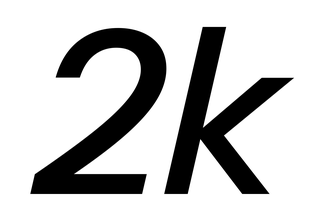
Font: InstrumentSans-Italic_Medium_Italic